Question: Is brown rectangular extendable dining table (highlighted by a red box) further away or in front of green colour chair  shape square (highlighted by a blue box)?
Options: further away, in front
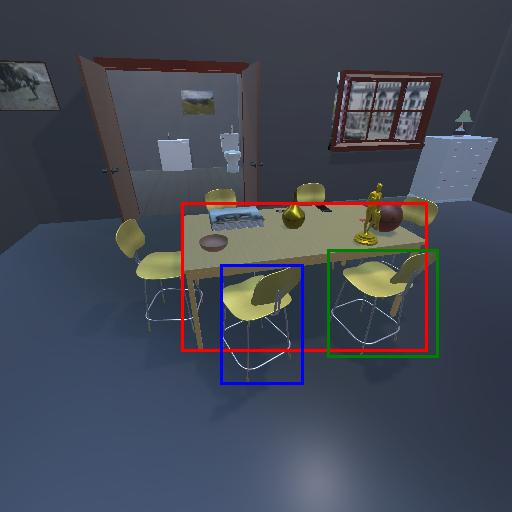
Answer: further away